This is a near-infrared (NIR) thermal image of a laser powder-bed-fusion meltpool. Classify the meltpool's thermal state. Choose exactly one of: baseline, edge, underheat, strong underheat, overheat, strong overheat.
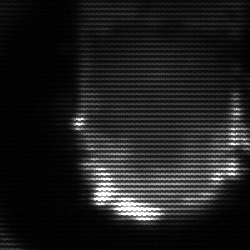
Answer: baseline